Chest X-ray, PA view. Patient: 54 years old, sex F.
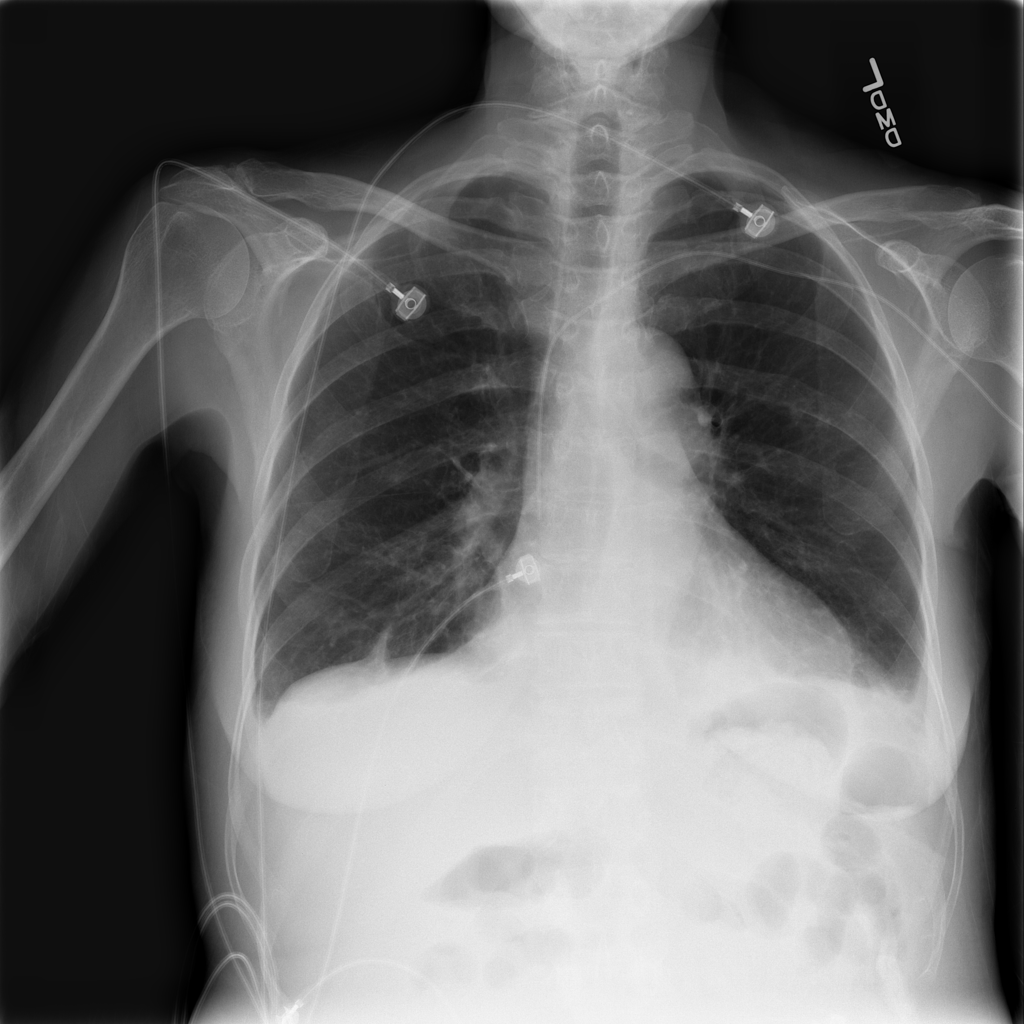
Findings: Atelectasis, Effusion